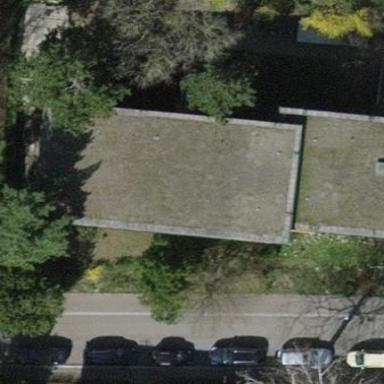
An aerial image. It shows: View of apartment building.